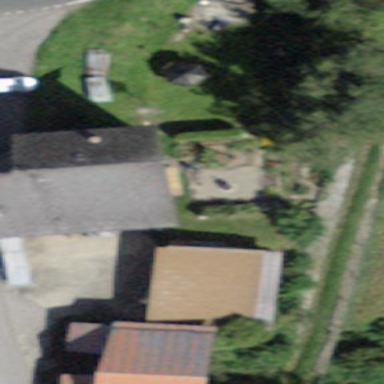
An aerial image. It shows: Simple house.